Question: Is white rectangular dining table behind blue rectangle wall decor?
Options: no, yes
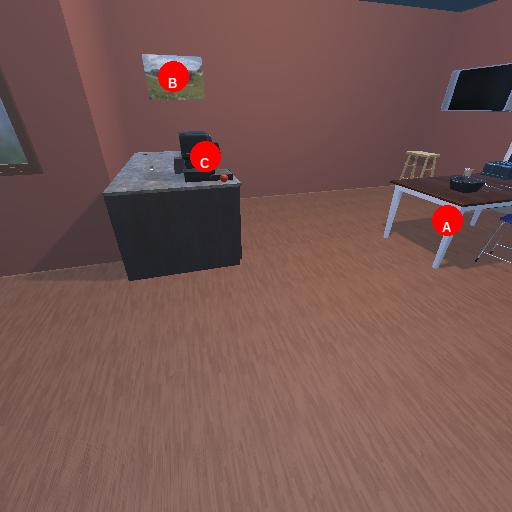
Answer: no